Interaction volume radius: 10 \u00c5
Interaction volume height: 25 \u00c5
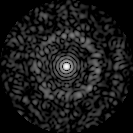
Disorder parameter: 0.831